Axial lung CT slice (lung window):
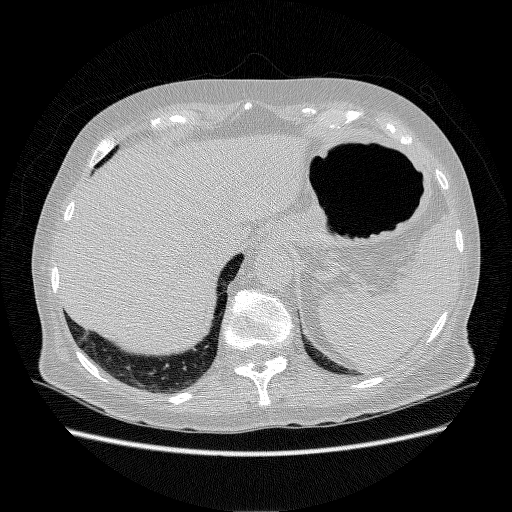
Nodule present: no